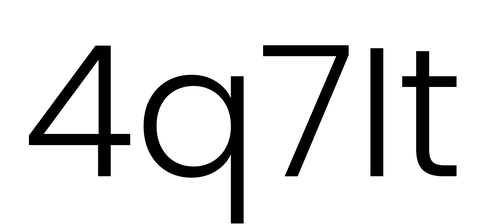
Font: Poppins-Light